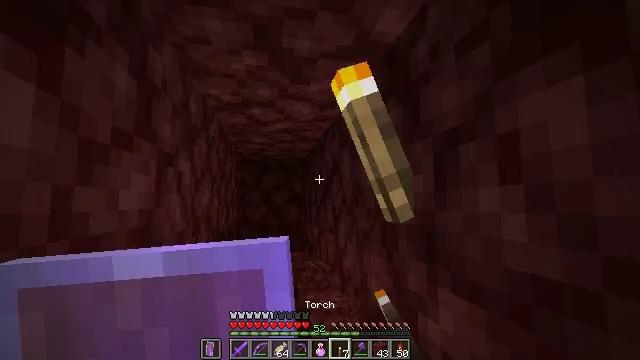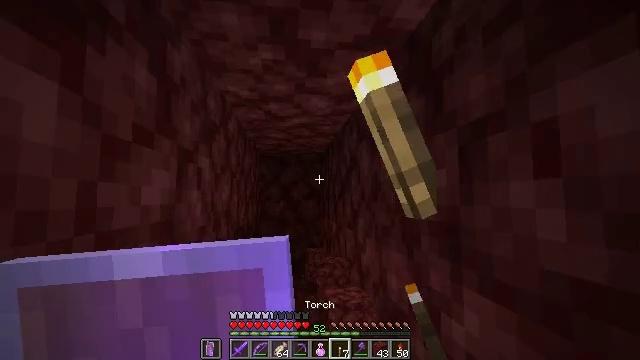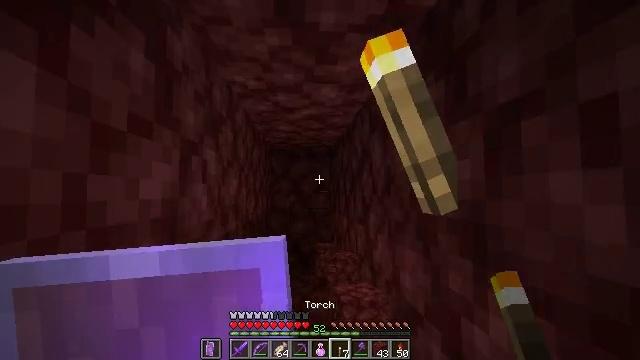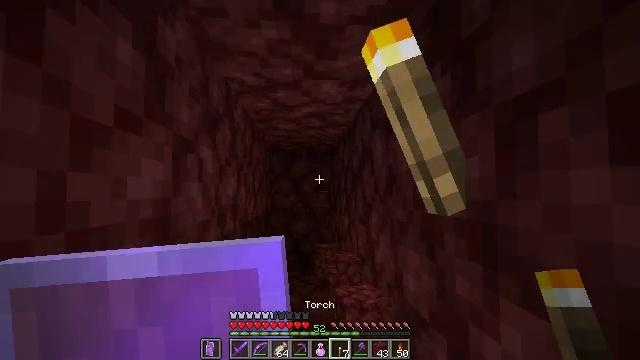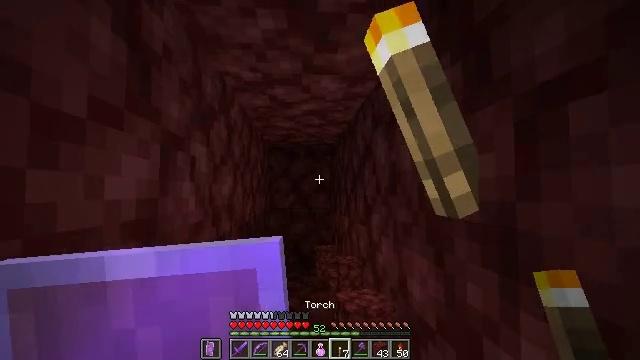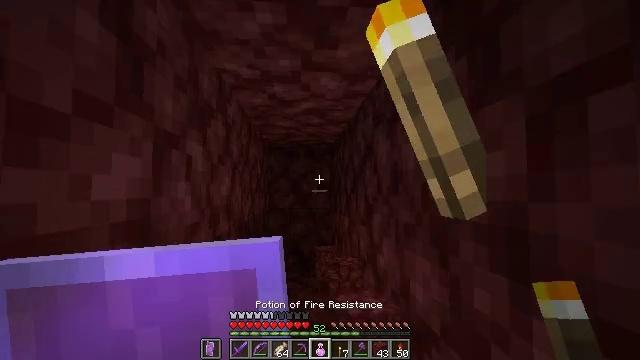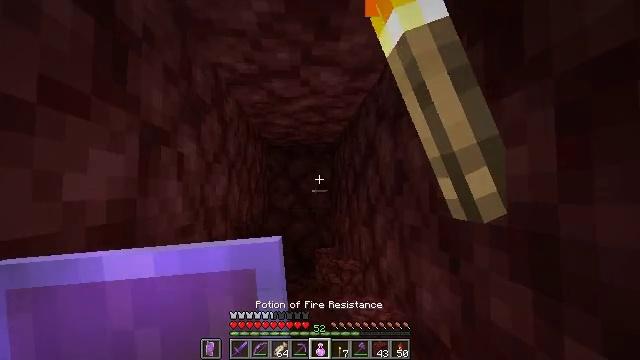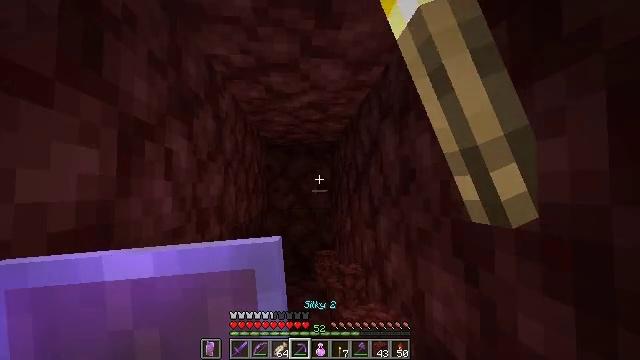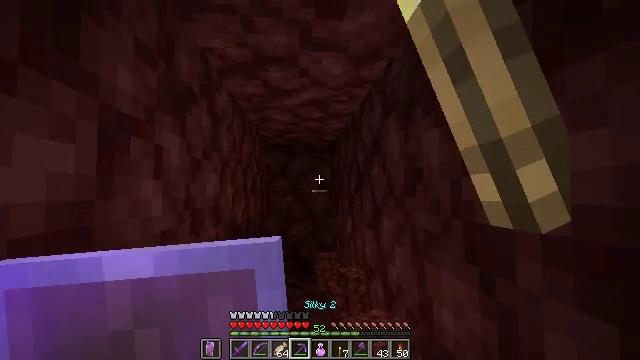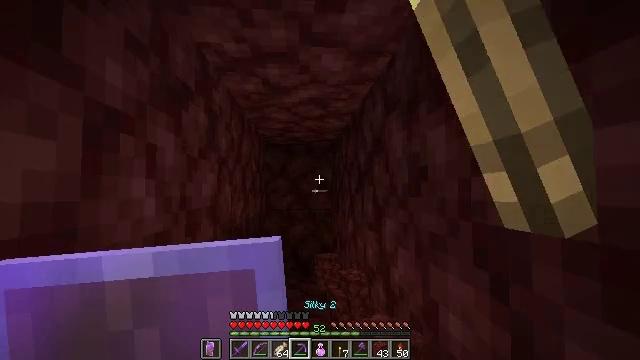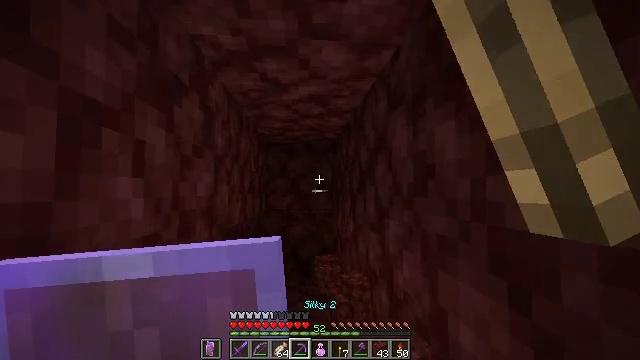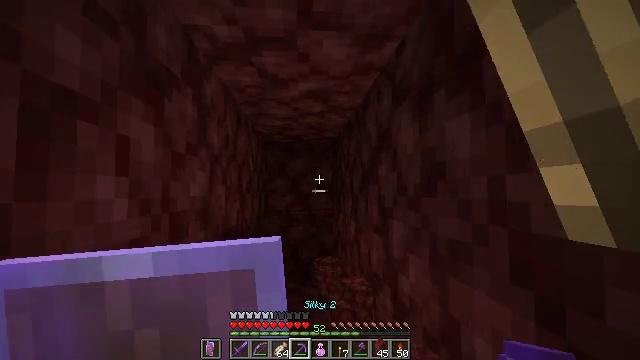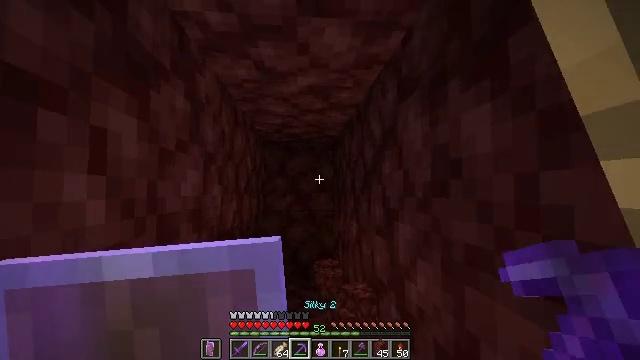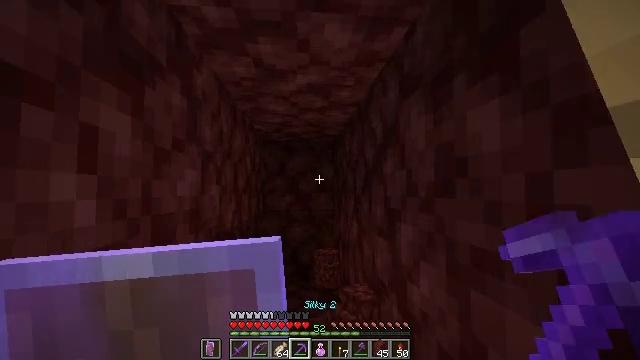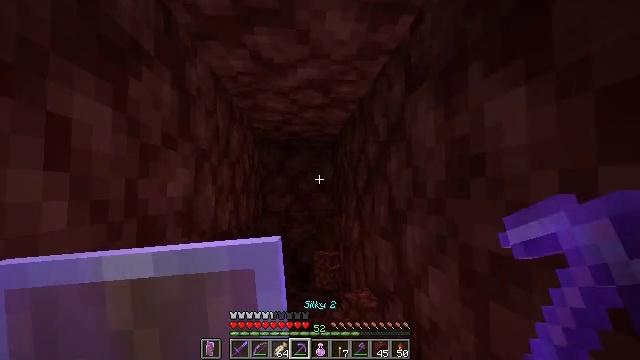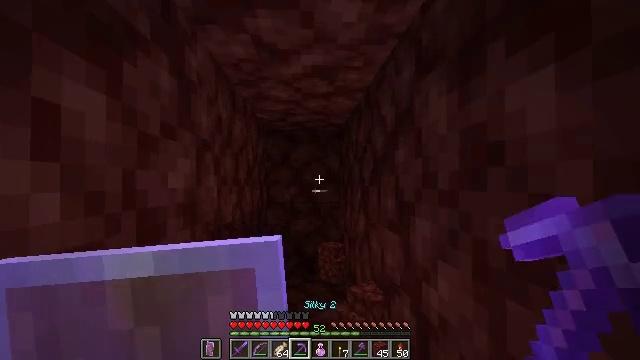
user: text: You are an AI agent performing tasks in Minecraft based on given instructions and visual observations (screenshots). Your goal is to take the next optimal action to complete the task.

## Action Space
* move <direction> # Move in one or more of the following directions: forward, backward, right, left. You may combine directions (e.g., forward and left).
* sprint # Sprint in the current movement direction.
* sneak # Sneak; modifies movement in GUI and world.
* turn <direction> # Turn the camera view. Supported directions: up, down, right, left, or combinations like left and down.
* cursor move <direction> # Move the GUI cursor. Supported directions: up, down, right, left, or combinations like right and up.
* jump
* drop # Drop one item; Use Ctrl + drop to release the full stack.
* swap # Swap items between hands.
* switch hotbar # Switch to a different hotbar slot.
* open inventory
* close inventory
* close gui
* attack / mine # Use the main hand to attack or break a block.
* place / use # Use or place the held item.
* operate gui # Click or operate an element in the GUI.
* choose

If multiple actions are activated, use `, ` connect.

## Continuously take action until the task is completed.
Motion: motion action
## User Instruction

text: Gather netherrack as a building material.
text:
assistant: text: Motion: move forward, sneak, turn left and down
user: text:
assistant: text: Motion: move forward, sneak, turn left and down
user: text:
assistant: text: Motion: move forward, sneak
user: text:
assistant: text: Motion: move forward, sneak
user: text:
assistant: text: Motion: move forward, sneak
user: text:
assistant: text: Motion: move forward, sneak
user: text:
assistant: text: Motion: move forward, sneak
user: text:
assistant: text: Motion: move forward, sneak
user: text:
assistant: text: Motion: move forward, sneak
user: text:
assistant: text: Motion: move forward, sneak
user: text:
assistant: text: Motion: move forward, sneak
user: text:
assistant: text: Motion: move forward, sneak
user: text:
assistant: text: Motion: move forward, sneak
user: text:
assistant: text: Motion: move forward, sneak
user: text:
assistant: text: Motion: move forward, sneak, turn left and down
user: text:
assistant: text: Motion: move forward, sneak, turn down
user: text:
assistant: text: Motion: move forward, sneak
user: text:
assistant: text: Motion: move forward, sneak
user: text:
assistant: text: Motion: move forward, sneak, turn left and down
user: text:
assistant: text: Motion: move forward, sneak, turn down
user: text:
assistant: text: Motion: move forward, sneak
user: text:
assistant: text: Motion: move forward, sneak
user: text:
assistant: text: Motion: move forward, sneak
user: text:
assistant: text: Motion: move forward, sneak, attack / mine
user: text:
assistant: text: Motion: move forward, sneak, attack / mine
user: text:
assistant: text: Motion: move forward, sneak, attack / mine
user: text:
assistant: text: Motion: move forward, sneak, attack / mine
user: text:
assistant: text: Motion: move forward, sneak, turn up, attack / mine
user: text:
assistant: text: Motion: move forward, sneak, turn up, attack / mine
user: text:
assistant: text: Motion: move forward, sneak, attack / mine